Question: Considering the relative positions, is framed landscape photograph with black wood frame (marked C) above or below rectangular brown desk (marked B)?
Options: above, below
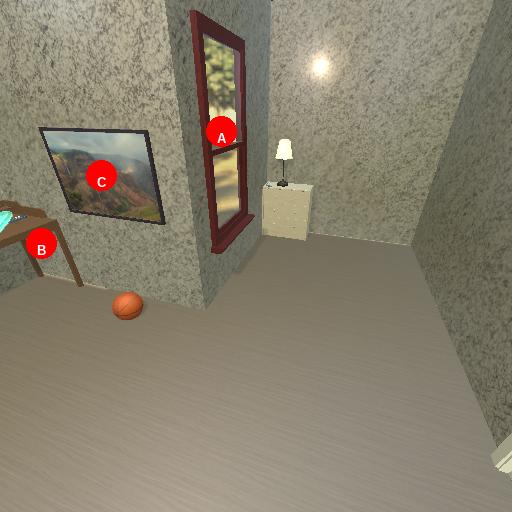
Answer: above